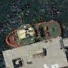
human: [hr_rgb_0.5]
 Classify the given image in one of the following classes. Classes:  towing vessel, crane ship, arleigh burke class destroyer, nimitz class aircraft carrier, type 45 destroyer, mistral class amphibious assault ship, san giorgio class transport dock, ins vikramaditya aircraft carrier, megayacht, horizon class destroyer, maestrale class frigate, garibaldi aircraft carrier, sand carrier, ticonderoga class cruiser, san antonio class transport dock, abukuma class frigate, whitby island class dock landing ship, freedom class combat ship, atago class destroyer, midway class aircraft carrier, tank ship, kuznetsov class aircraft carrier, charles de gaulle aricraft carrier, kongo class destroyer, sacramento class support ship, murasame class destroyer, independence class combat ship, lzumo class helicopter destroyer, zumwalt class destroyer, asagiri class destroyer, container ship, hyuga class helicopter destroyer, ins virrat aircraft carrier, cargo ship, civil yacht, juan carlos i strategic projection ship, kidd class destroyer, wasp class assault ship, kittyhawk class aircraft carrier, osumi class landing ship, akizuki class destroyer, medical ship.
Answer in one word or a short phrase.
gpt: Towing vessel